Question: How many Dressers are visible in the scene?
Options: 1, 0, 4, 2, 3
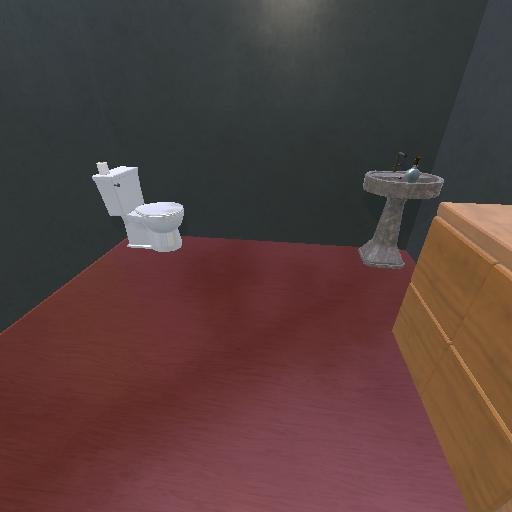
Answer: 1